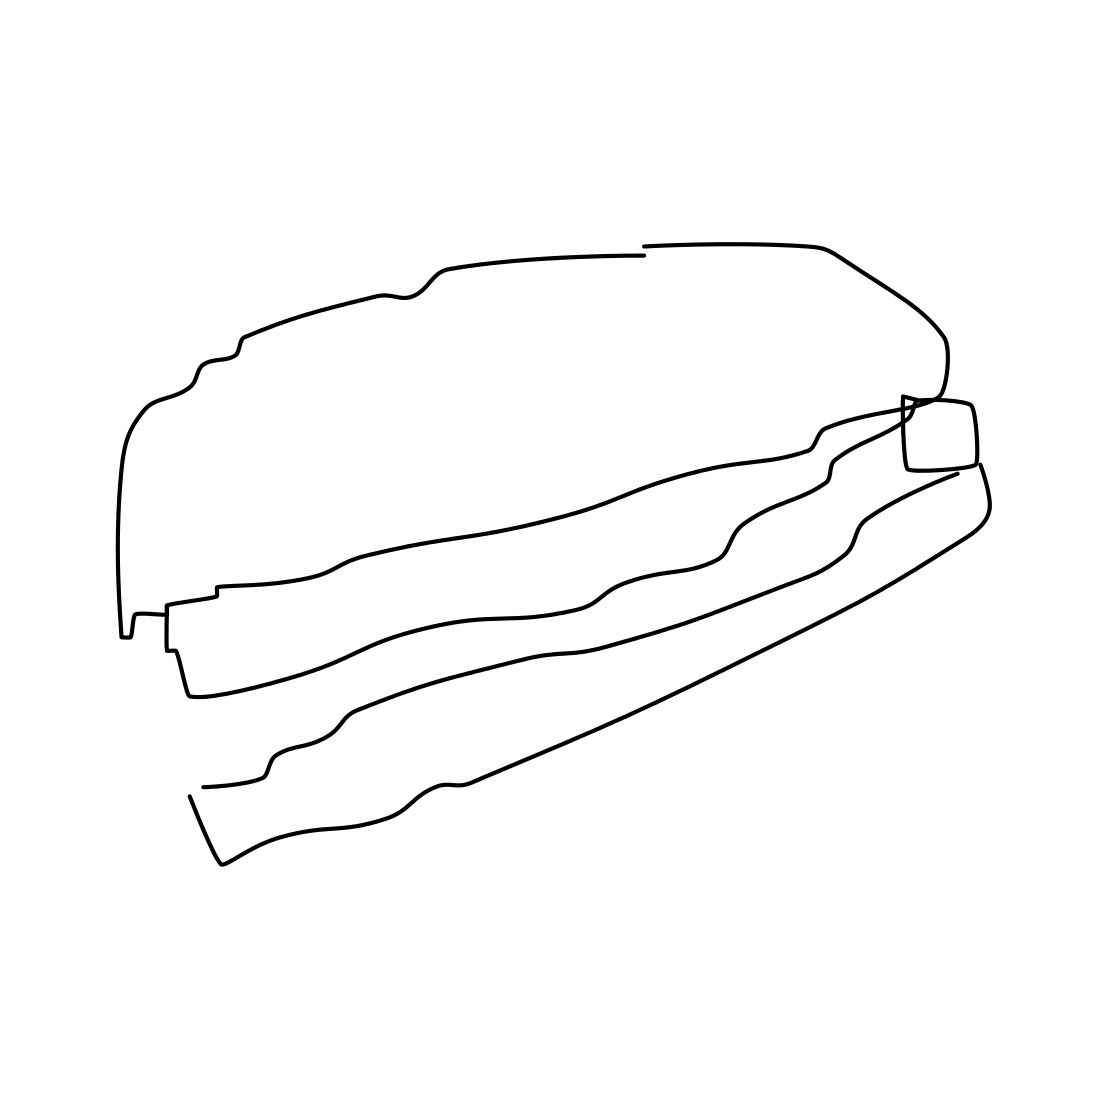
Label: stapler